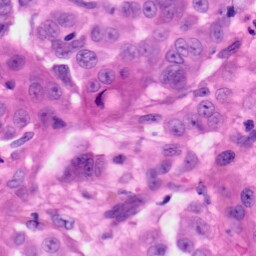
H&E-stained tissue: Skin